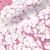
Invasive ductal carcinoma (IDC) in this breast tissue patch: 0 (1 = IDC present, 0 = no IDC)